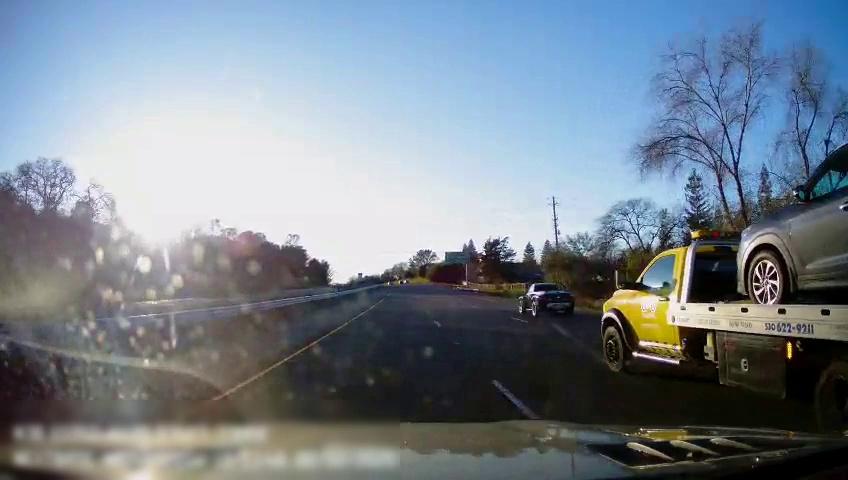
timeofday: Day
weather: Sunny
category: Drivable Space
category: Vehicles | Car
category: Vehicles | Truck
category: Lanes | Current Lane
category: Lanes | Current Lane
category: Lanes | Alternate Lane
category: Traffic | Signs